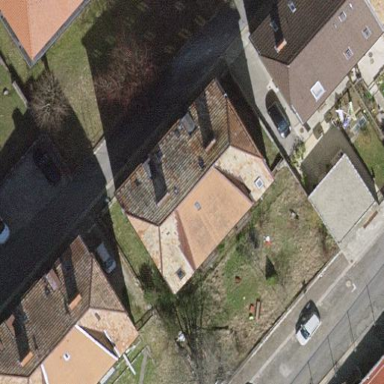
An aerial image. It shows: Half-hipped roof on apartment building.